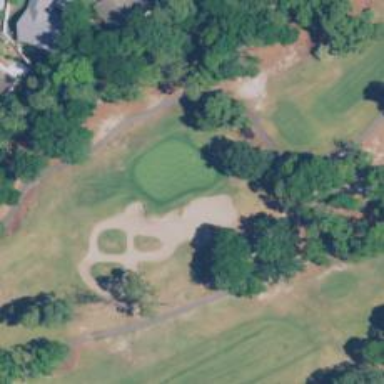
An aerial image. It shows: View of golf hole.